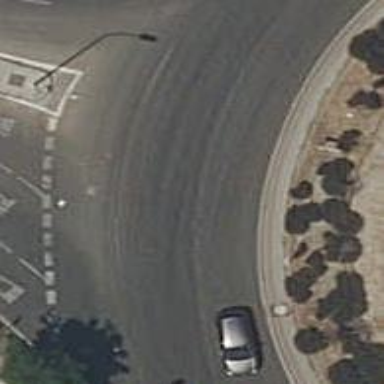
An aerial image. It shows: Secondary road around roundabout.